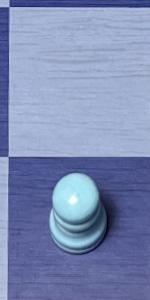
Label: Pawn_White